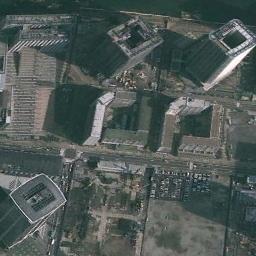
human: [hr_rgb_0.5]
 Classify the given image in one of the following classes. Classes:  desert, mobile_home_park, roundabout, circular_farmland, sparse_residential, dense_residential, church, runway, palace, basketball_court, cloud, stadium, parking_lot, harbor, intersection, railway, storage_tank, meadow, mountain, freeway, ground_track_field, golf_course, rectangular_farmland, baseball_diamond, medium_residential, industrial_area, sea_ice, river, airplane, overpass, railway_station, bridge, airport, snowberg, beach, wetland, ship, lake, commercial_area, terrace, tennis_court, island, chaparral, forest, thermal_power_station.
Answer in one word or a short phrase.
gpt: commercial_area